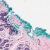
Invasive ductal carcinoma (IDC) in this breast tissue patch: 0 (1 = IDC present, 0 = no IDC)